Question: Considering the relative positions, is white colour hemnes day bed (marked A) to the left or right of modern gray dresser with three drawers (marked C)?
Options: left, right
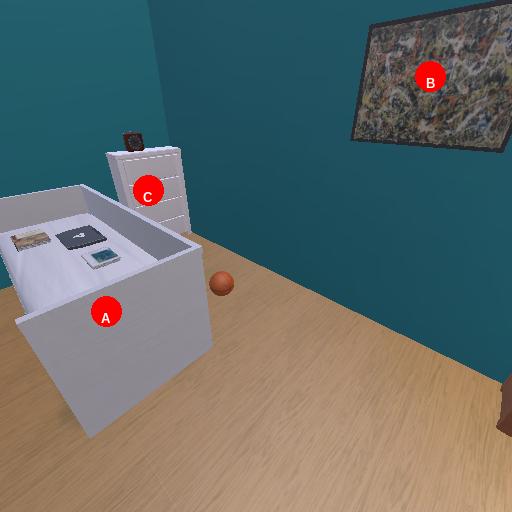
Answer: left